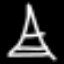
Label: The Eiffel Tower